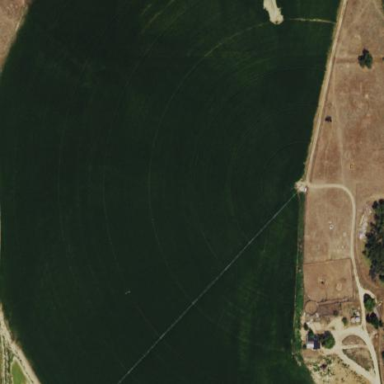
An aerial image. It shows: Farmland with pivot irrigation system.